Interaction volume radius: 5 \u00c5
Interaction volume height: 45 \u00c5
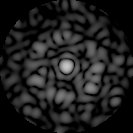
Disorder parameter: 0.8145